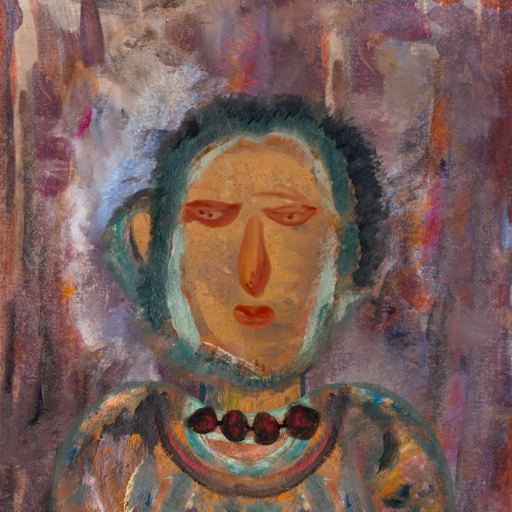
Background: Hypocrite, Head And Neck Front: In_The_Sun, Face Front: Pious_Lady, Bust: Boggyland, Hair Front: Boggyland, Head Accessory: Blank, Second Necklace: Blank, Necklace: Mosgoul, Baby: Blank